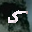
Label: 5